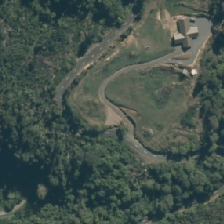
Land cover: low_producing_grassland